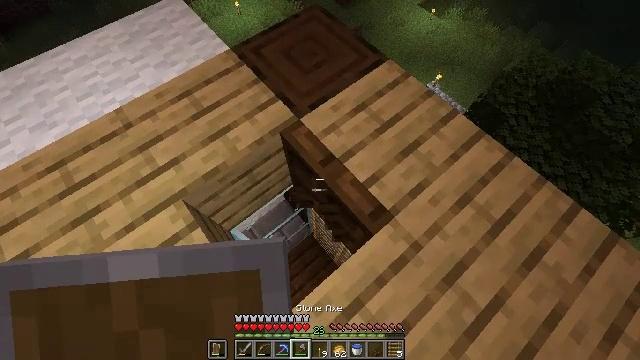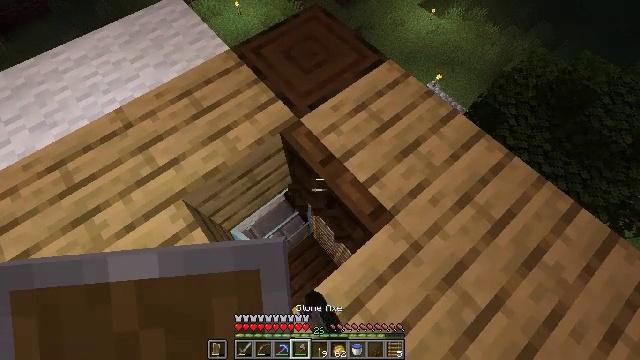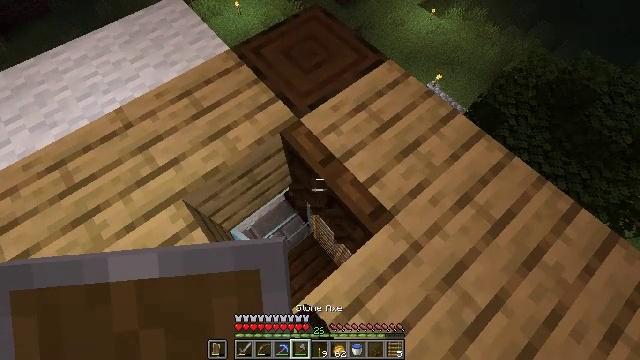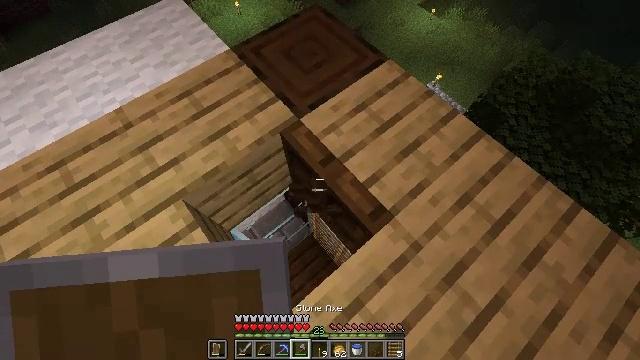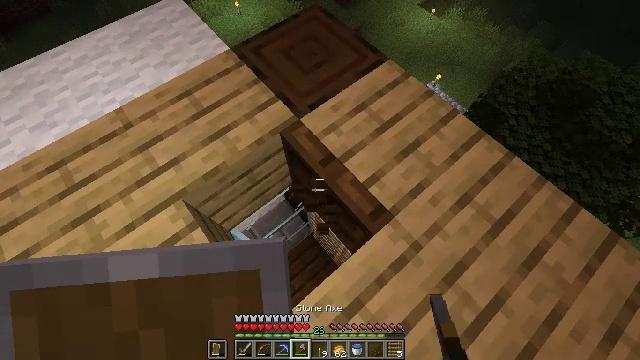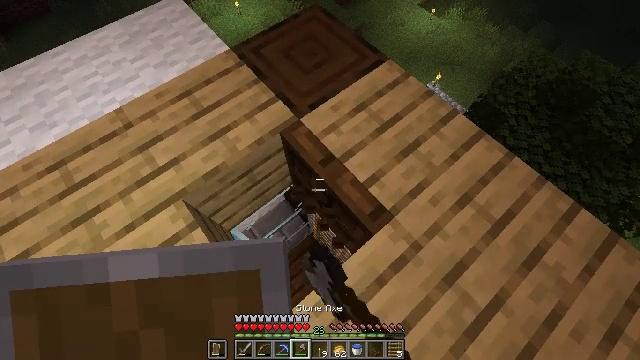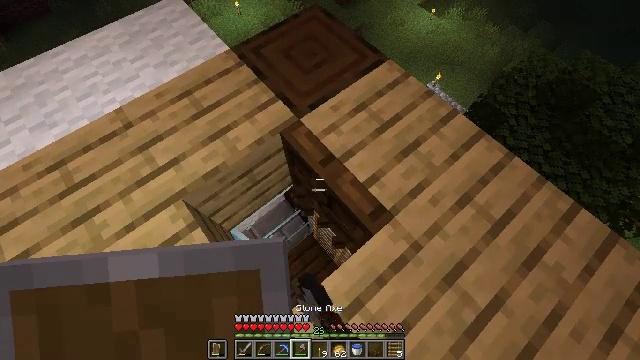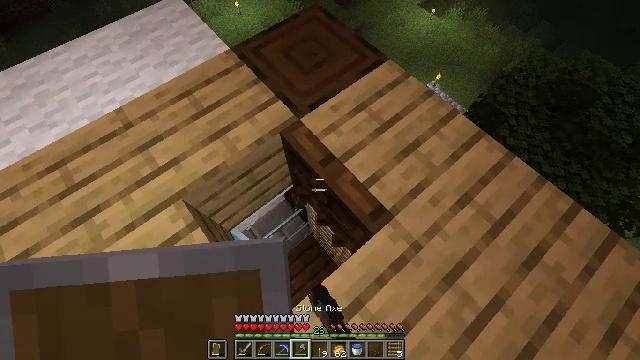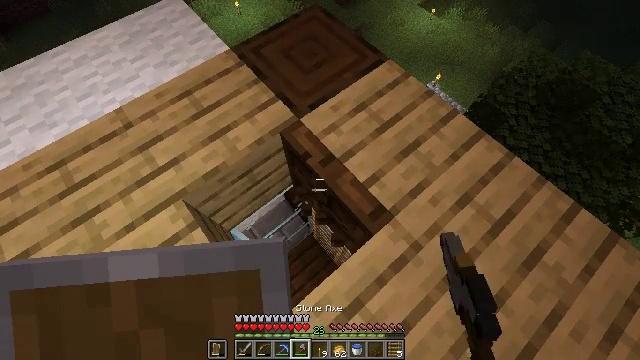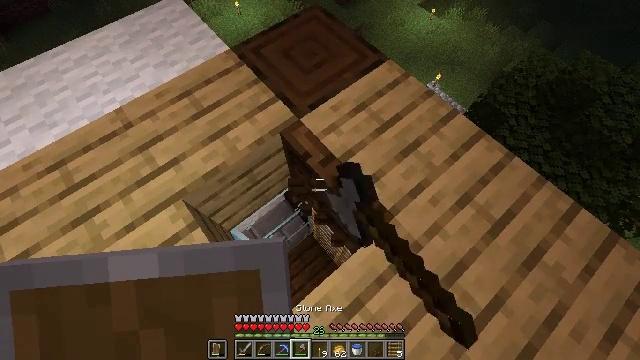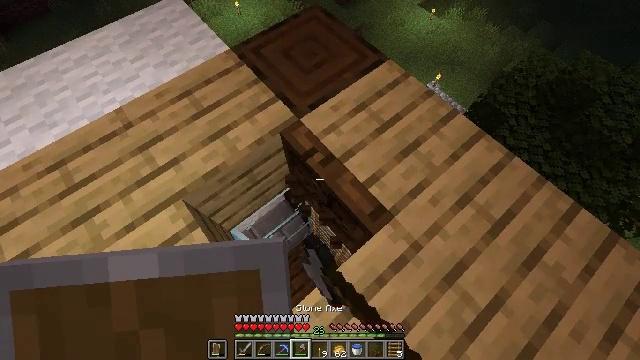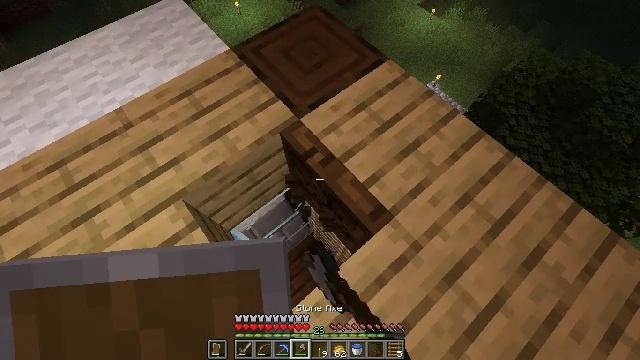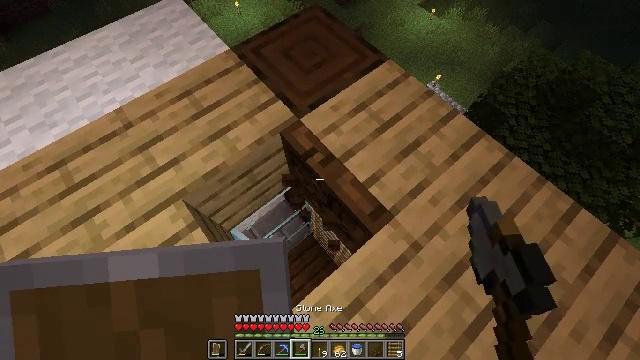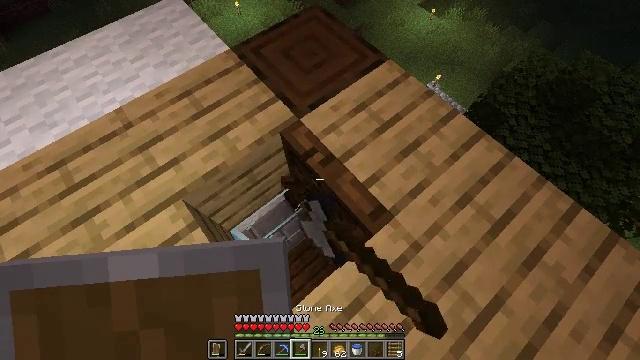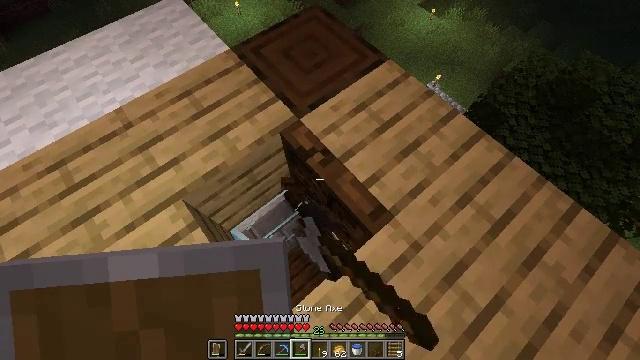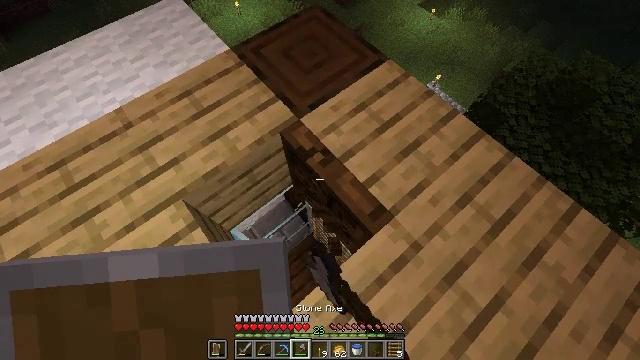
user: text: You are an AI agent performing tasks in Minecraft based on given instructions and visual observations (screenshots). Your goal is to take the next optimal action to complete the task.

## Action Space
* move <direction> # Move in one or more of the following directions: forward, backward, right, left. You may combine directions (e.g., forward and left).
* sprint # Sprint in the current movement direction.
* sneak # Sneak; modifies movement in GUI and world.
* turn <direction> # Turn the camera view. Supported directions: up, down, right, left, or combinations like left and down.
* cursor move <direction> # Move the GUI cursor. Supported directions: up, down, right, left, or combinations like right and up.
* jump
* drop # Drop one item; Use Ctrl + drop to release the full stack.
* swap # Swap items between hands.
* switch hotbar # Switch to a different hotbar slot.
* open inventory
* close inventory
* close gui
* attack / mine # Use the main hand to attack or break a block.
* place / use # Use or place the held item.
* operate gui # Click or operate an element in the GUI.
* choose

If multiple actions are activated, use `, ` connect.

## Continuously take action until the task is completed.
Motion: motion action
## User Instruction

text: Mine the dark oak trapdoor.
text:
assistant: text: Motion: attack / mine
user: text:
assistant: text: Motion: attack / mine
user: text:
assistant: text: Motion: attack / mine
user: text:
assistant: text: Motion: attack / mine
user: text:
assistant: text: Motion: attack / mine
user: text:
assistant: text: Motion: attack / mine
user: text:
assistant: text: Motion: attack / mine
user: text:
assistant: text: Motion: attack / mine
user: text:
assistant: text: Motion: attack / mine
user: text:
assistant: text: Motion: attack / mine
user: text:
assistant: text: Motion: attack / mine
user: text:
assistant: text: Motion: attack / mine
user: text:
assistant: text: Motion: attack / mine
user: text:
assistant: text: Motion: attack / mine
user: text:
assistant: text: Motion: attack / mine
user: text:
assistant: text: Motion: attack / mine
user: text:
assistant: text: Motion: attack / mine
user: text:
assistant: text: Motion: attack / mine
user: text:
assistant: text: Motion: attack / mine
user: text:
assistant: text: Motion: attack / mine
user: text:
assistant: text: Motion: attack / mine
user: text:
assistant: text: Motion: attack / mine
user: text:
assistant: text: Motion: attack / mine
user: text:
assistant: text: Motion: attack / mine